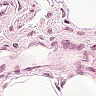
Metastatic tissue present: no